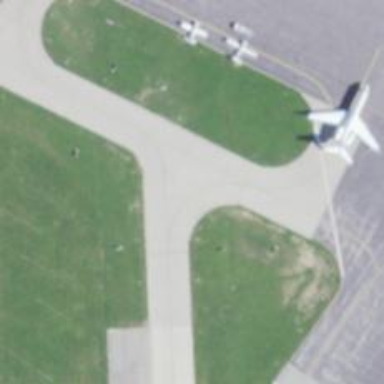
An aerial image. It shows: Image of taxiway at airport.